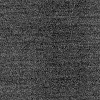
Atmospheric dust classification: dusty